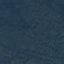
Land use / land cover: Forest